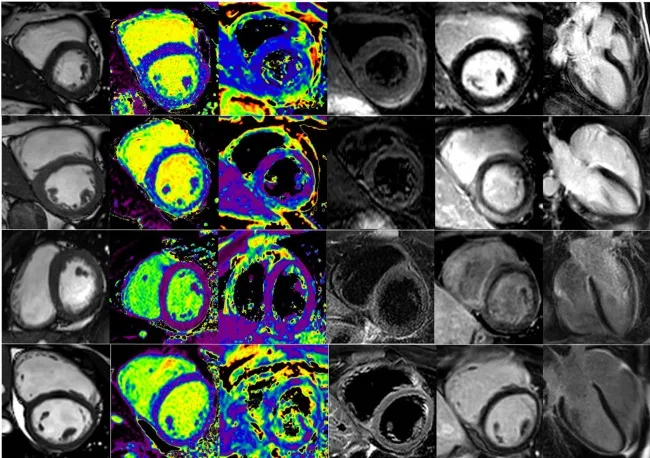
Cardiac MR images of Patient 1-4. Patient 1 with signs of a myopericarditis after mRNA SARS-CoV-2 vaccination with Spikevax (Moderna). Patient 2 with signs of a myocarditis after mRNA SARS-CoV-2 vaccination with Comirnaty (Pfizer-BioNTech). Patient 3 with signs of a discrete pericarditis in the LV-lateral area after SARS-CoV-2 vaccination with Janssen (Johnson and Johnson). Patient 4 with a mild to moderate pericardial effusion up to 11 mm in the medial posterior wall of the LV as a possible residual of an expired pericarditis/myocarditis after SARS-CoV-2 vaccination with Vaxzevria (AstraZeneca). SSFP, Stady state free precession; T2w FSE, T2-weighted fast spin echo; mDixon, Single breath-hold three-dimensional (3D) ECG-gated multi-echo chemical shift-based sequence; T1 relaxation were calculated from single breath-hold two-dimensional (2D) modified Look-Locker inversion recovery (MOLLI) sequence LA, long axis; SA, short axis.
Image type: radiology (mri)